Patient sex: F
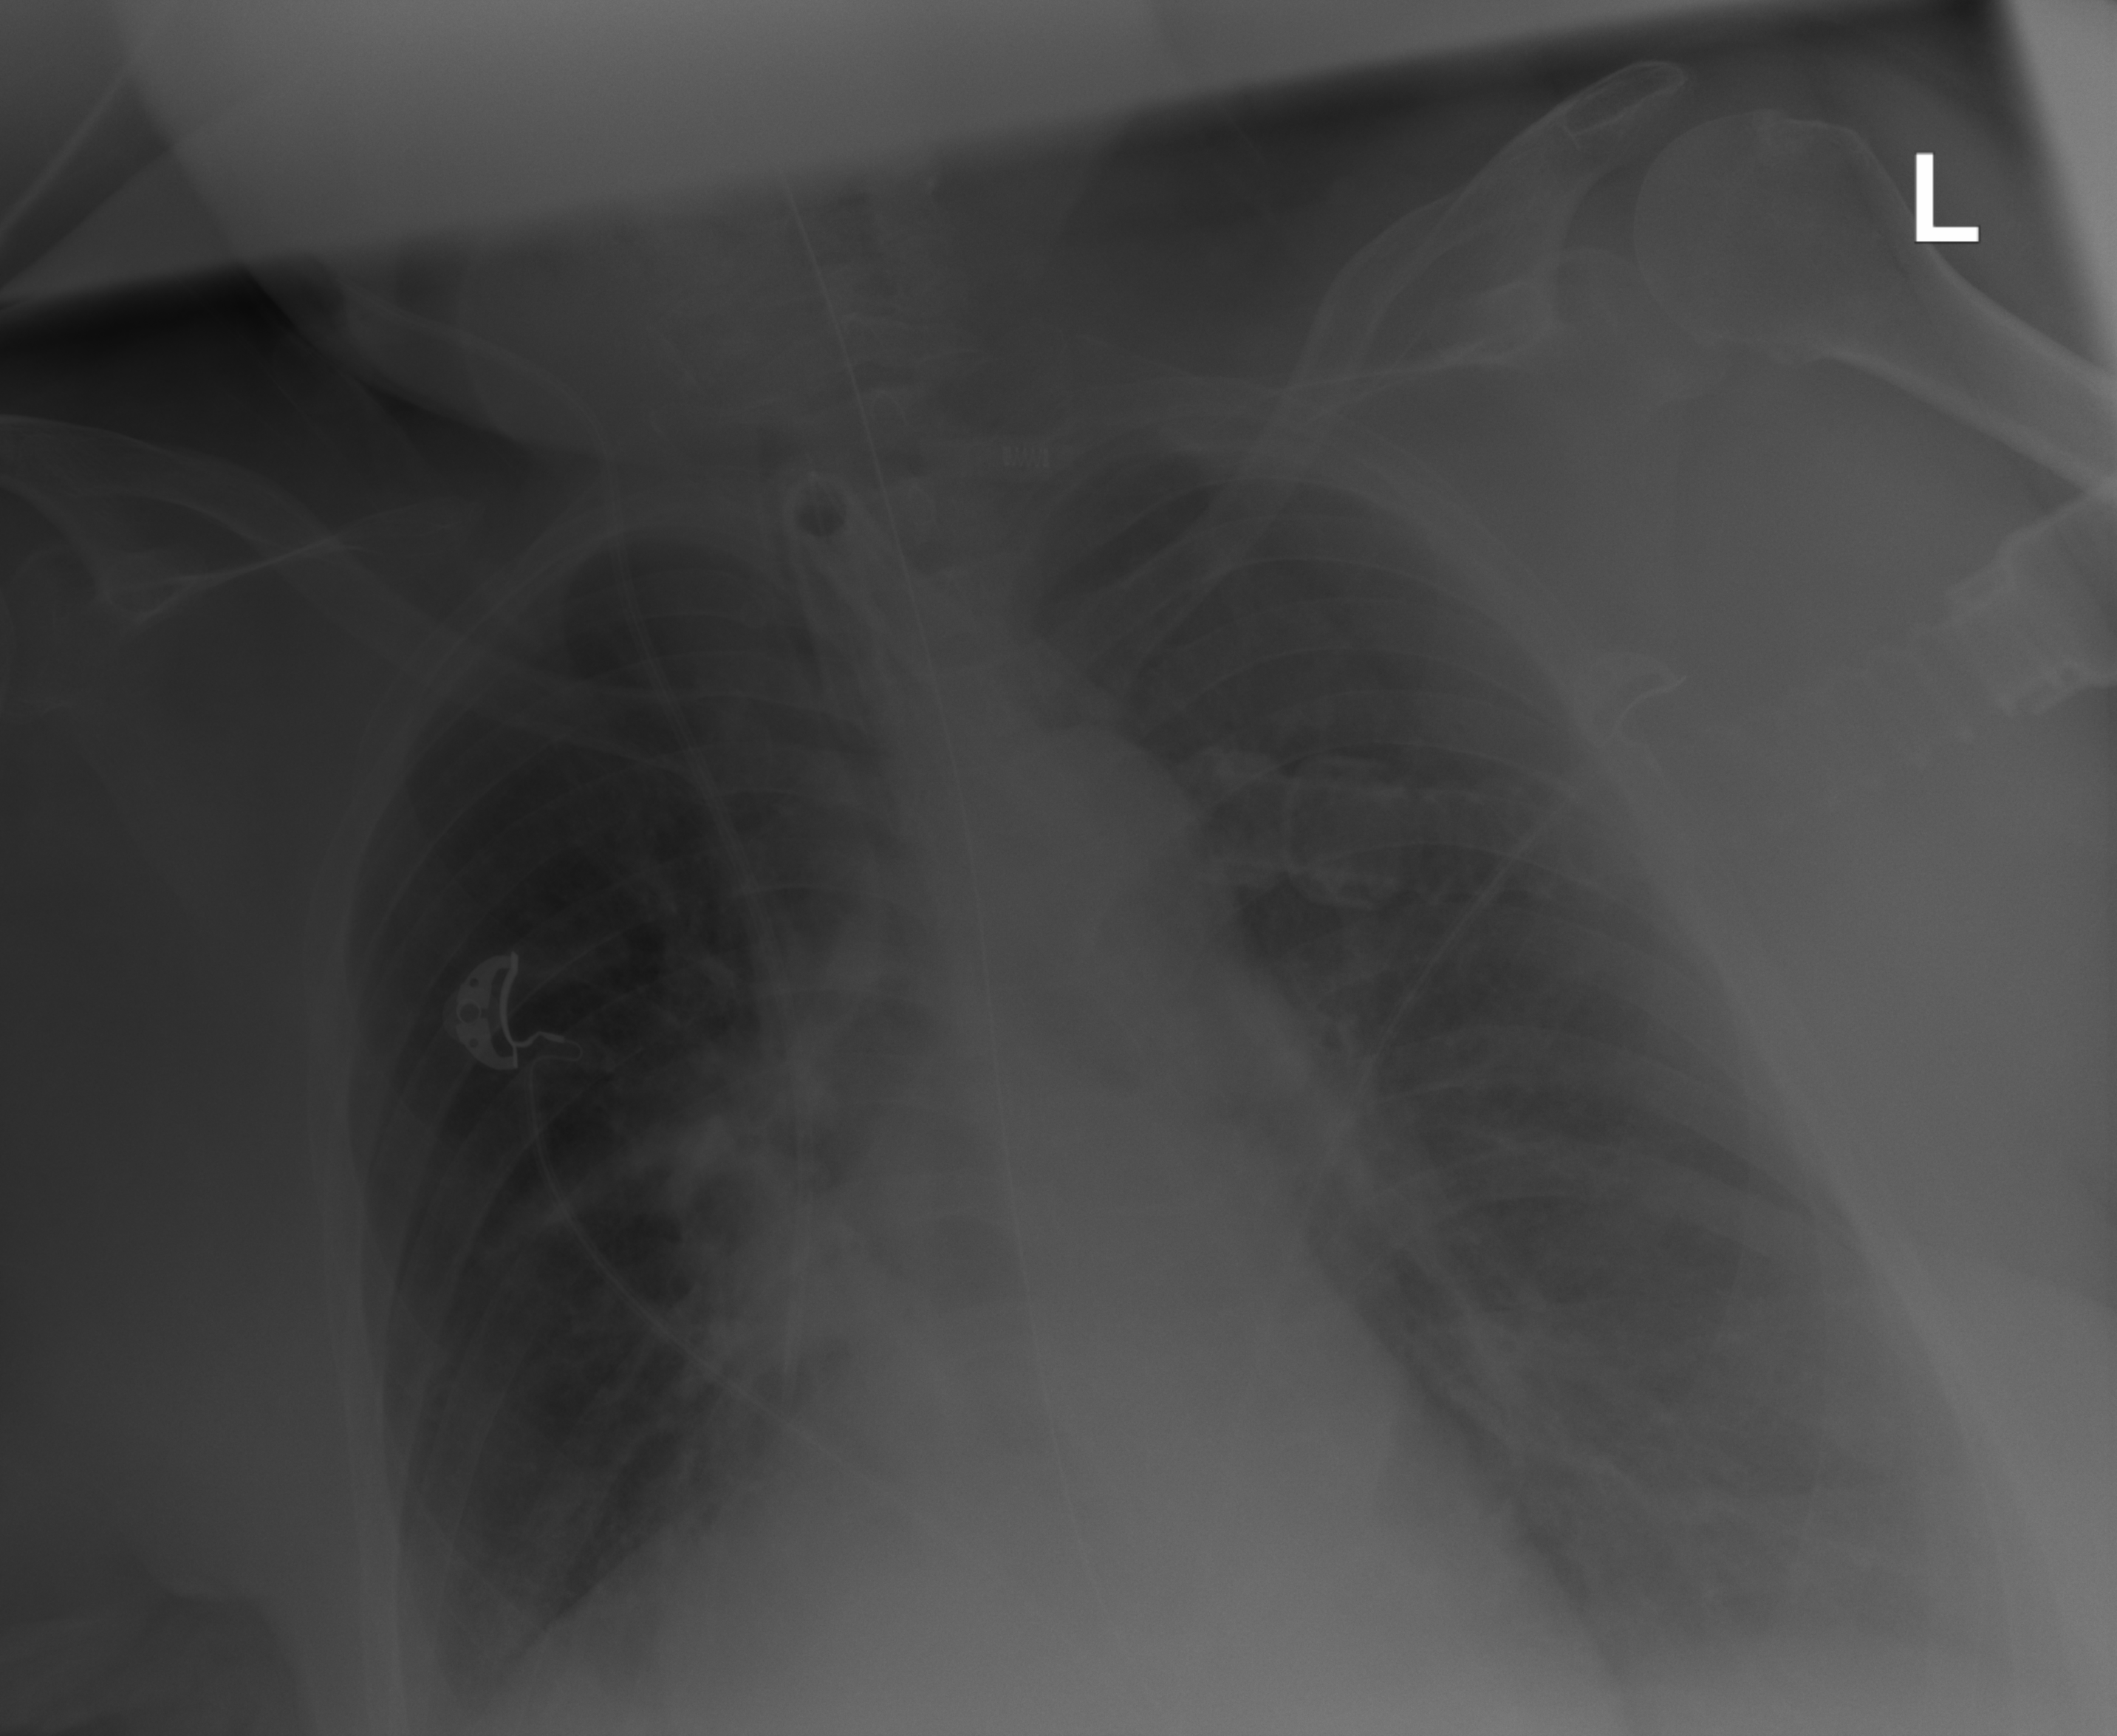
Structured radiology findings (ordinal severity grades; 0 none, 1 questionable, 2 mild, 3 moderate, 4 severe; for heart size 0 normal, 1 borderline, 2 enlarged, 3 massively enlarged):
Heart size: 2
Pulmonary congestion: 0
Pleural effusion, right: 2
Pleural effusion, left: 3
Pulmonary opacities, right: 0
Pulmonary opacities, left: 0
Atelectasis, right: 0
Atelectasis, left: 2